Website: crate-barrel
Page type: customer-info-address
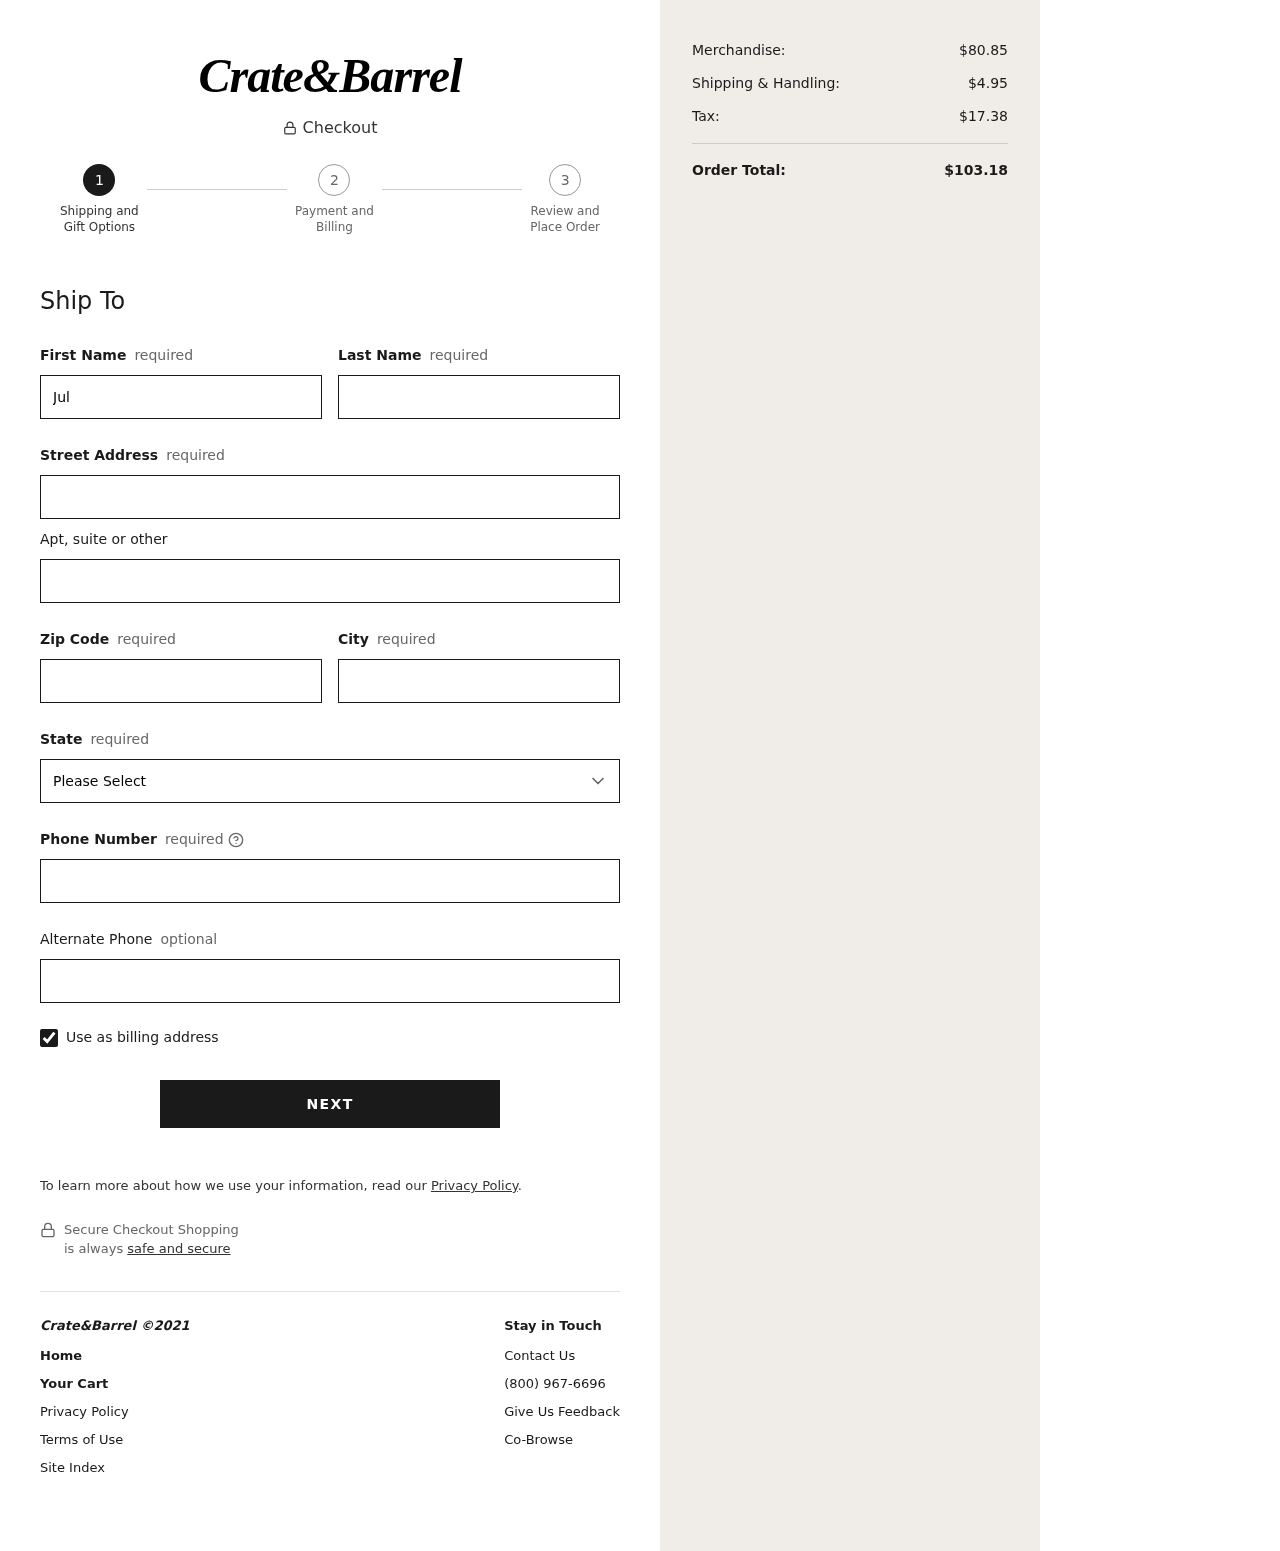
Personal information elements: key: PII_STATE
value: Iowa
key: PII_FIRSTNAME
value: Julia
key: PII_LASTNAME
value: Martinez
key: PII_STREET
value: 7551 Sara Ridge Apt. 862
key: PII_STREET2
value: Apt. 982
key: PII_POSTCODE
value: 52571
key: PII_CITY
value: New Megan
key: PII_PHONE
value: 6018789708
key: PII_PHONE_ALT
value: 6943844293
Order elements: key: ORDER_SUBTOTAL
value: $80.85
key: ORDER_SHIPPING_COST
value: $4.95
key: ORDER_TAX
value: $17.38
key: ORDER_TOTAL
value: $103.18